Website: home-depot
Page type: account-selection
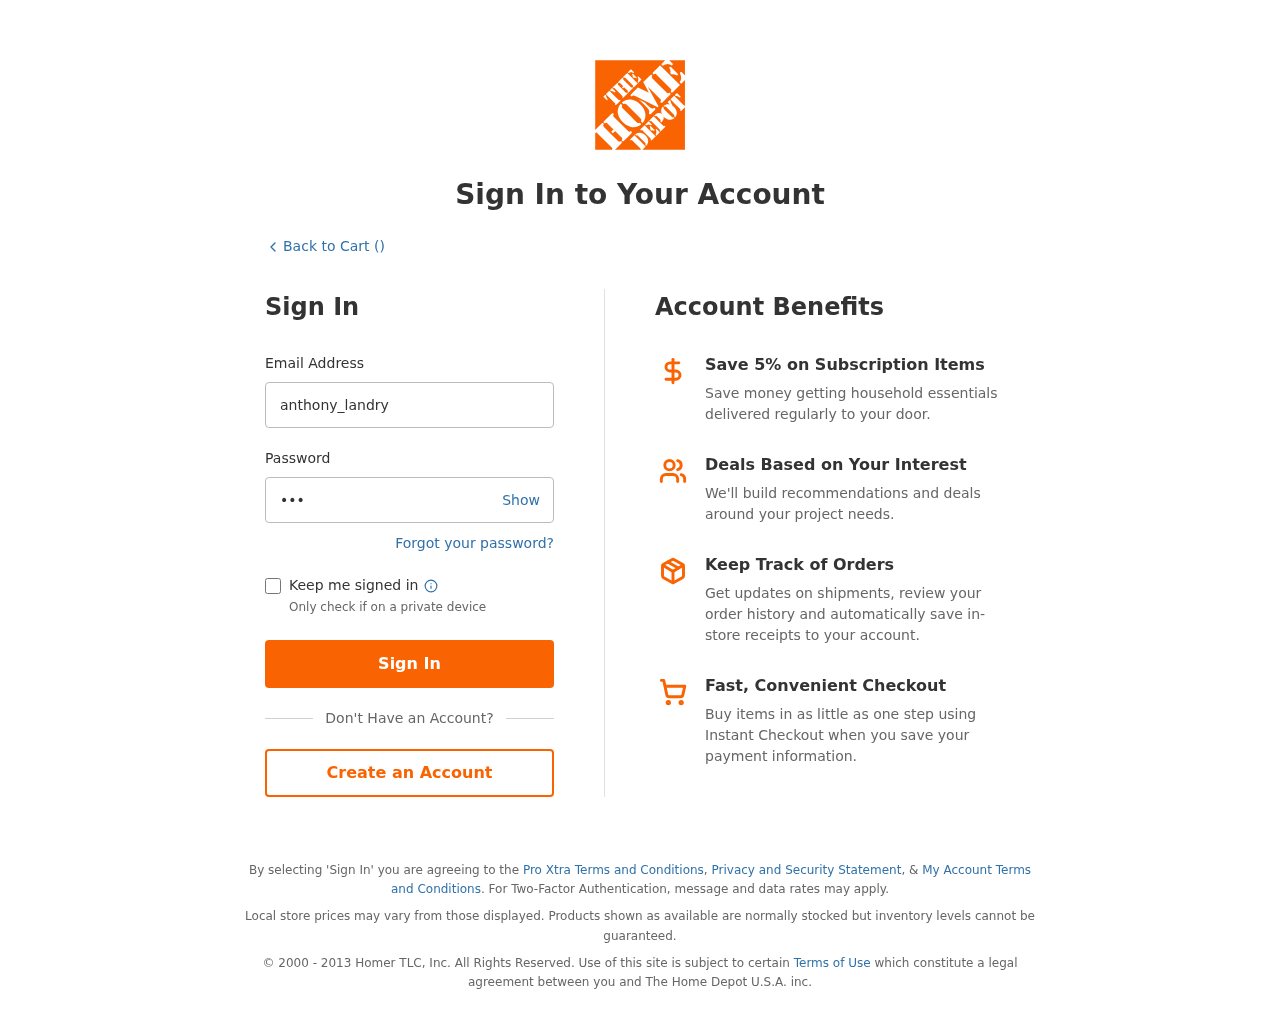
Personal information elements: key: PII_LOGIN_USERNAME
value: anthony_landry